Frequency: 65000
Velocity: 0,2015
Power: 35,2
Pulse duration: 0,0000001
Pass count: 1
Magnification: 10
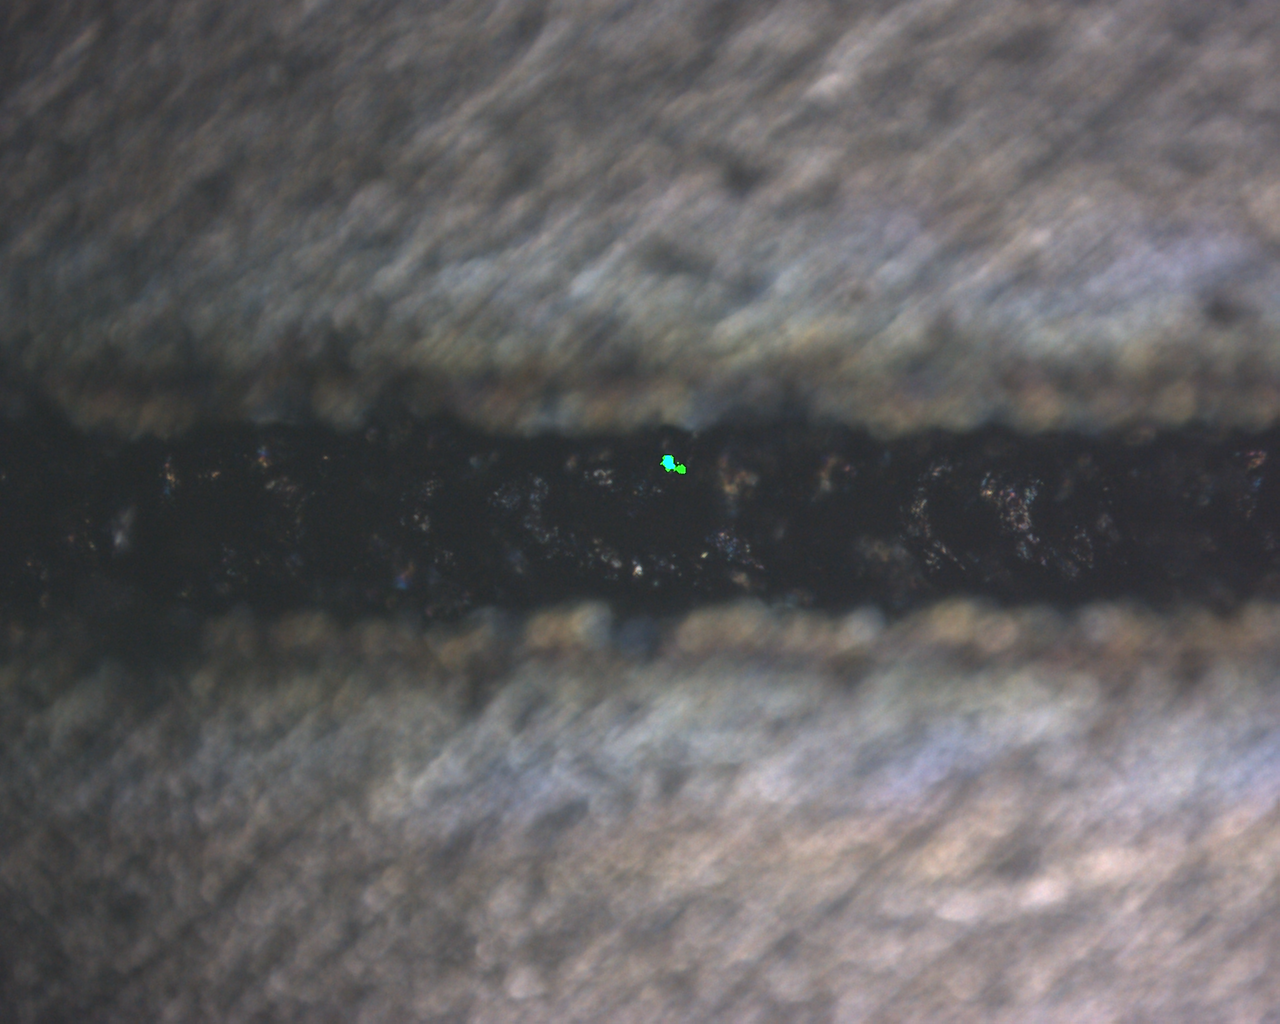
Measured width: 127.814
Other width: 83.75